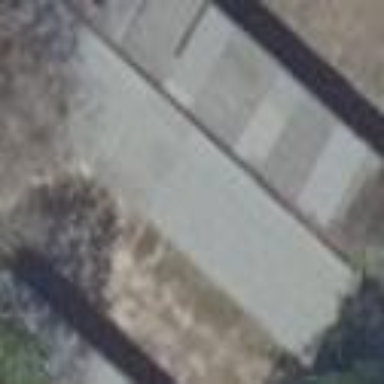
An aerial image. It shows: Flat roofed garages.